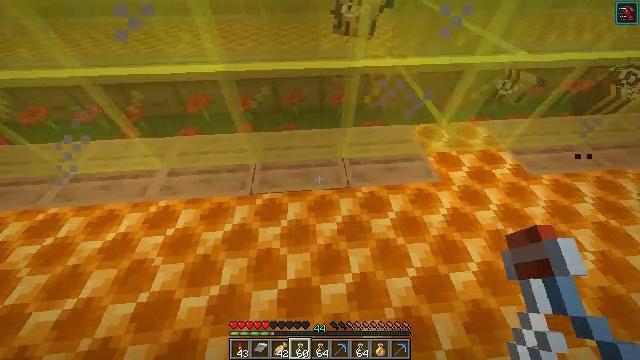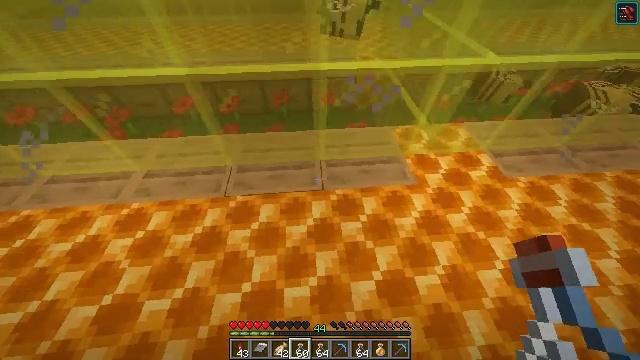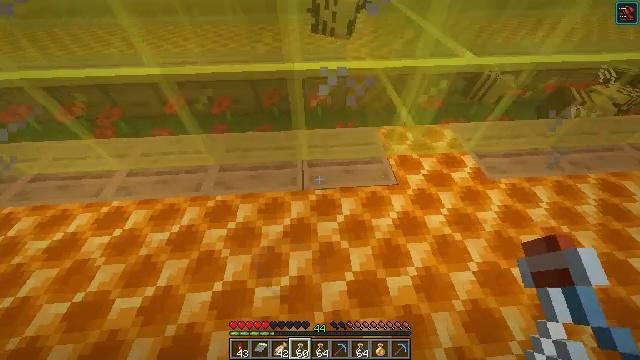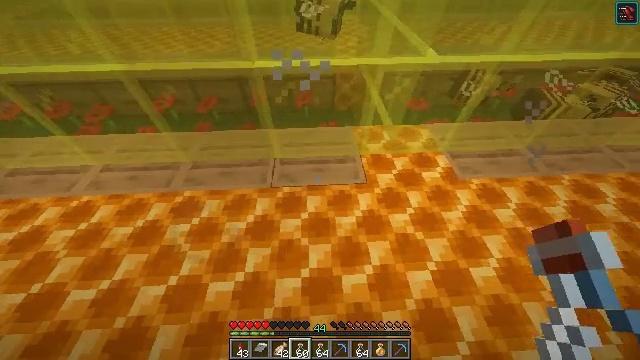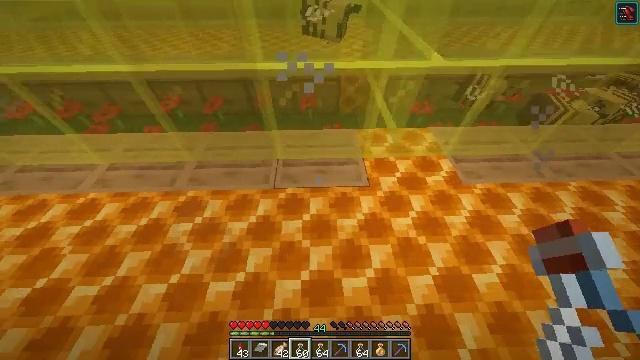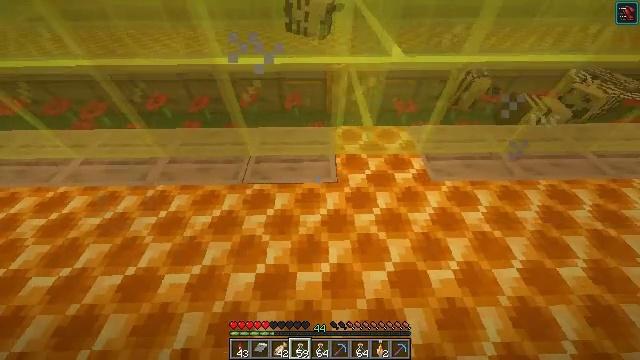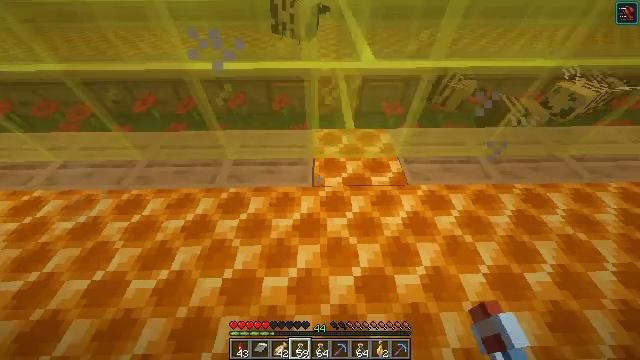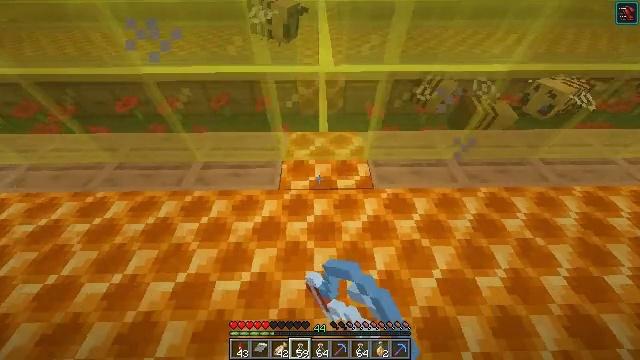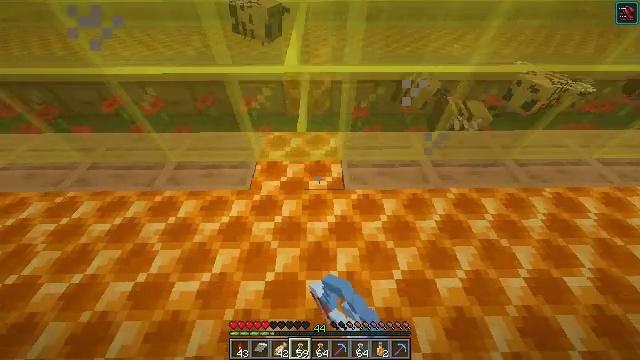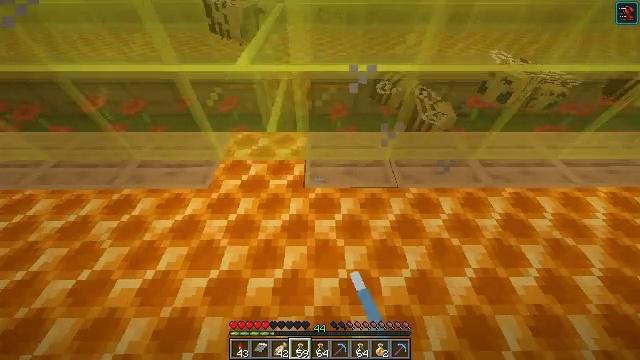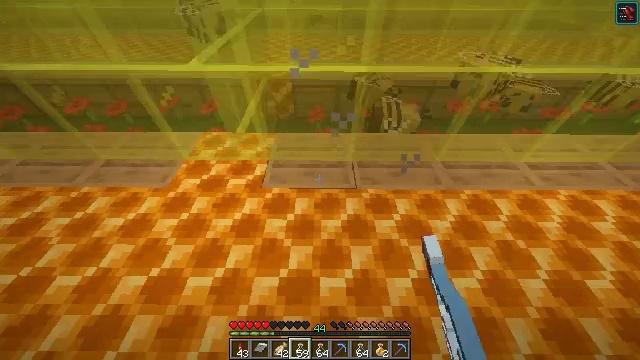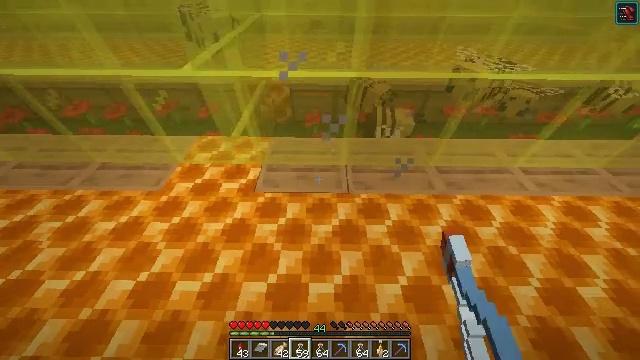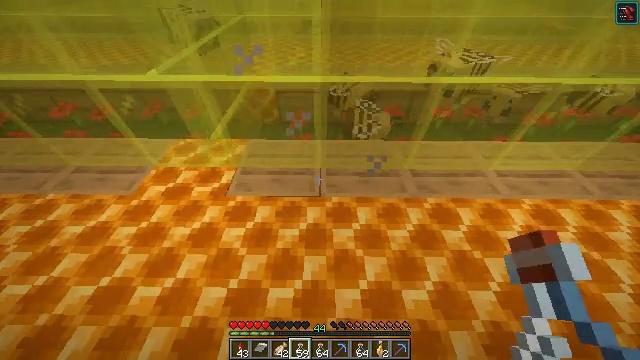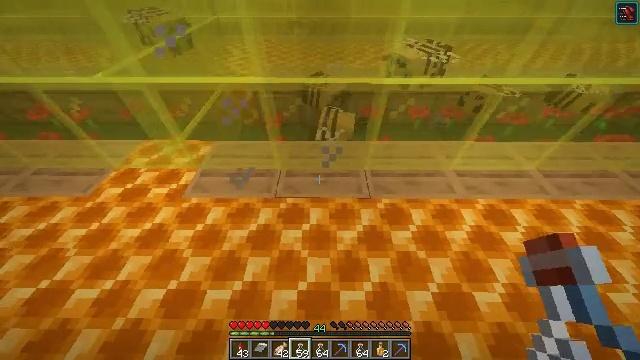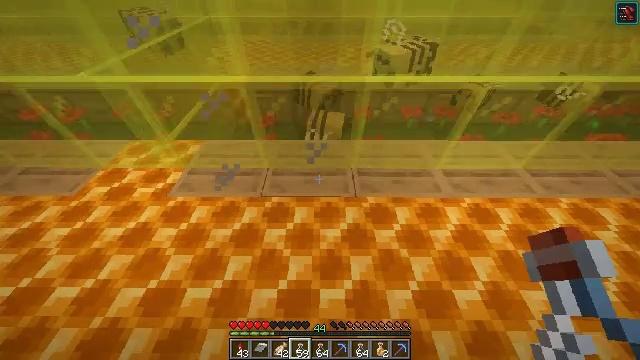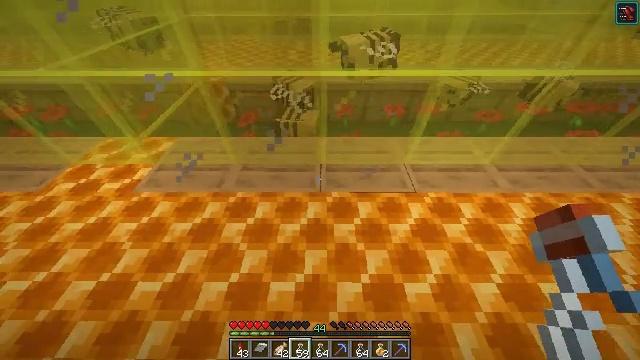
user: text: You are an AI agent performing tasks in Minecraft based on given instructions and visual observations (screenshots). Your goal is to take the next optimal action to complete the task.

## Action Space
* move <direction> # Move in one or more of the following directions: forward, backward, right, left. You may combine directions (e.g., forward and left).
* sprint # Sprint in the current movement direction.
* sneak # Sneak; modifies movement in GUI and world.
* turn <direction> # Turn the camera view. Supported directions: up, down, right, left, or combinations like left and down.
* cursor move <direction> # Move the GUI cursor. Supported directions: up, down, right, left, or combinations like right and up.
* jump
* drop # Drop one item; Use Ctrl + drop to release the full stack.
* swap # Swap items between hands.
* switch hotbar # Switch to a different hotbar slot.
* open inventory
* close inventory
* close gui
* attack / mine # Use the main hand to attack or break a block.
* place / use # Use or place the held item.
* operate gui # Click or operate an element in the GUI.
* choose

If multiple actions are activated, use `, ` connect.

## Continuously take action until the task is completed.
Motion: motion action
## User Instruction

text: Combine honey bottles to make a honey block.
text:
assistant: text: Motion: move right, use / place
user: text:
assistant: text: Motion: move right, use / place
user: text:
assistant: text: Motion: move right, turn left, use / place
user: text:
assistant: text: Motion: move right, turn left, use / place
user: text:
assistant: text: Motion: move right, use / place
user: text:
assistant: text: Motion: move right, use / place
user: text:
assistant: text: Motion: move right, use / place
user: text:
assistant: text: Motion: move right, use / place
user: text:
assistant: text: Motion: move right, use / place
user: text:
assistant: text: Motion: move right, turn up, use / place
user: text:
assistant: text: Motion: move right, use / place
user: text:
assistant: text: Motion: move right, use / place
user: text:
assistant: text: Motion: move right, use / place
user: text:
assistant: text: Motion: move right, use / place
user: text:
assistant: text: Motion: move right, use / place
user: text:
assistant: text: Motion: move right, use / place
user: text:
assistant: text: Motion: move right, use / place
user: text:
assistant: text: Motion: move right, use / place
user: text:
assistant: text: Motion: move right, use / place
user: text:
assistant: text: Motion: move right, use / place
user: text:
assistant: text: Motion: move right, use / place
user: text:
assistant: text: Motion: move right, use / place
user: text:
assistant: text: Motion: move right, use / place
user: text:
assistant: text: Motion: move right, use / place
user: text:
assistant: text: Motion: move right, use / place
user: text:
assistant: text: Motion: move right, use / place
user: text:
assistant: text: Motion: move right, use / place
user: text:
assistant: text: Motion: move right, use / place
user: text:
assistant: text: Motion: move right, use / place
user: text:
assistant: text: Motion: move right, use / place